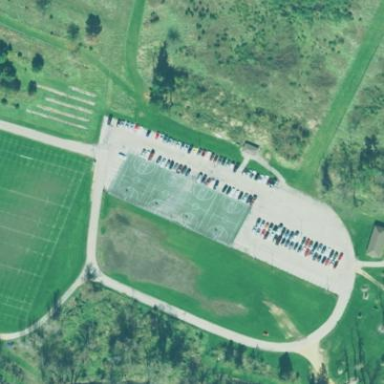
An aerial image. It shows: Paved basketball court on leisure land pitch.